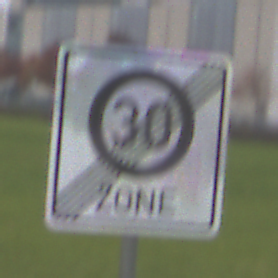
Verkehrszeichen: EndeZone30
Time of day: Midday
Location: Outdoor (Suburban)
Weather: Overcast
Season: NotSpecified
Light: Natural